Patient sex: M
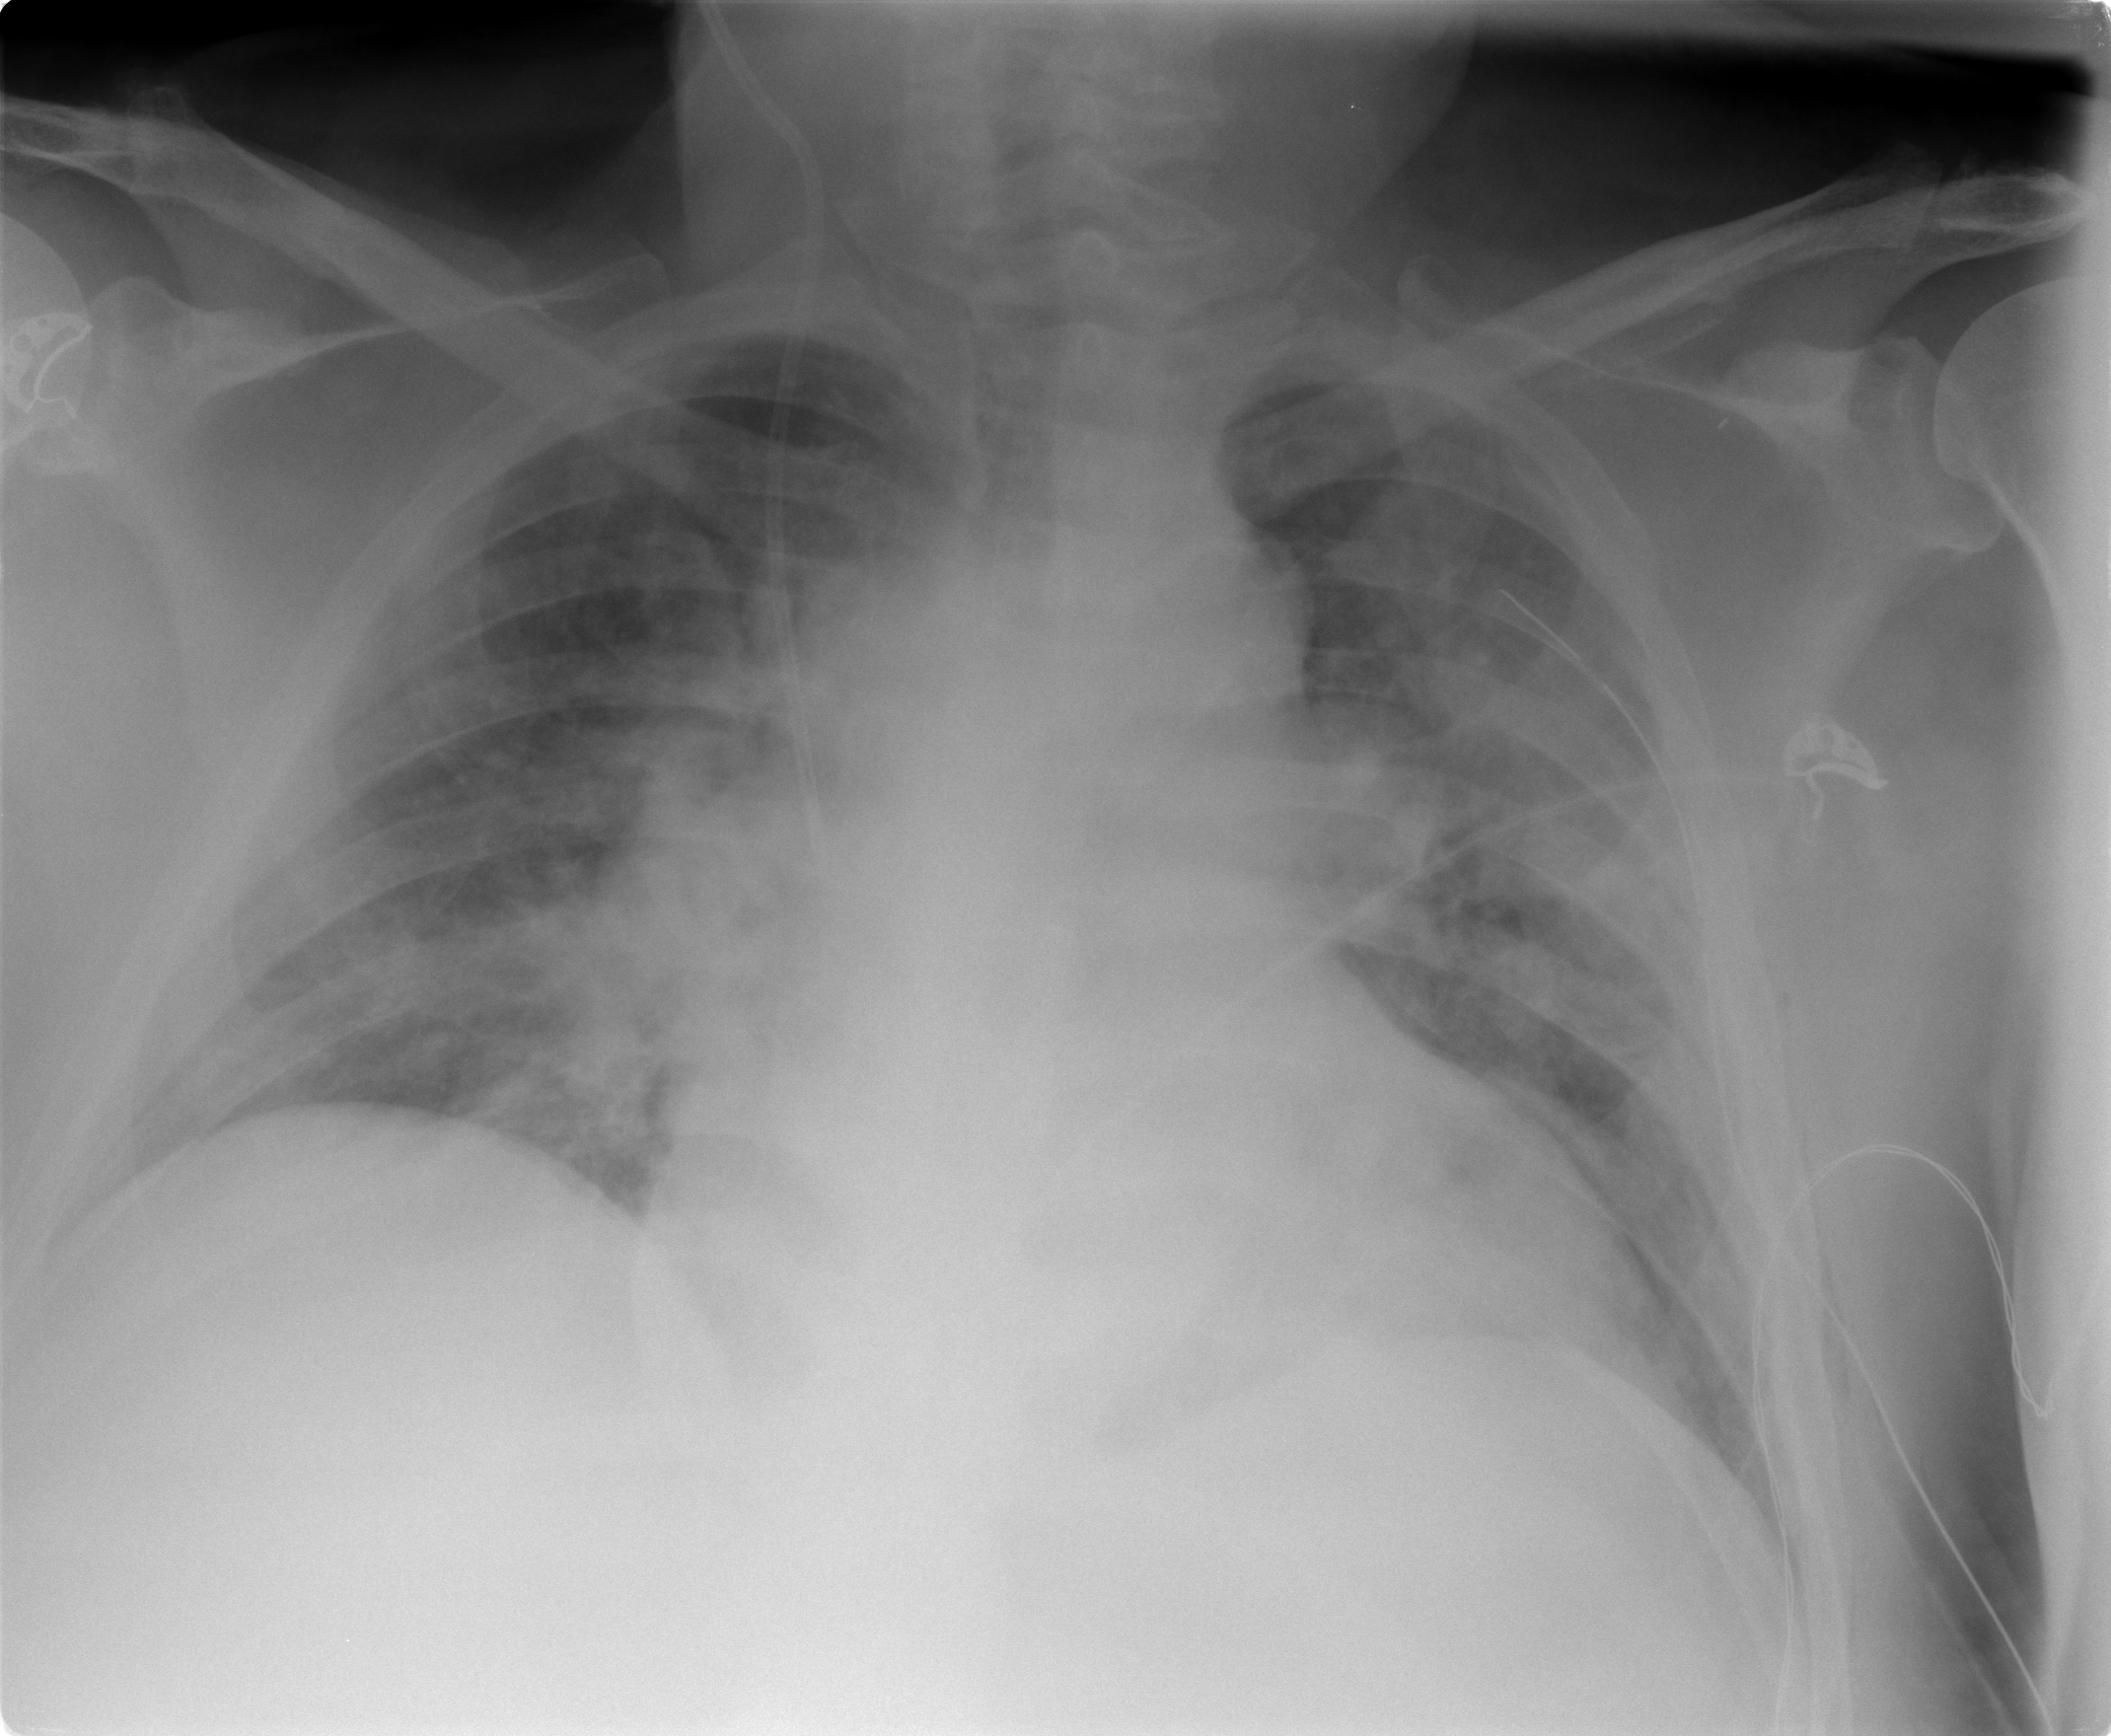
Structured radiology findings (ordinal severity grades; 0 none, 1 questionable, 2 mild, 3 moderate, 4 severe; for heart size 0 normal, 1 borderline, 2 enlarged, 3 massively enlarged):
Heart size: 2
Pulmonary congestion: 2
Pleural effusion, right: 2
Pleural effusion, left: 2
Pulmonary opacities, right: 2
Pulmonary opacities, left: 2
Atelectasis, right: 2
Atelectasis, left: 2